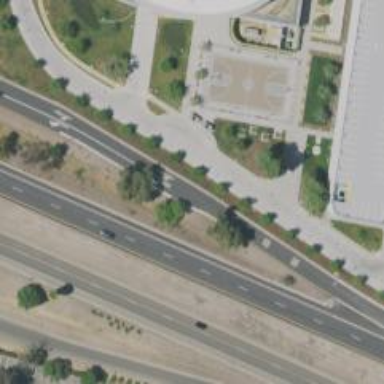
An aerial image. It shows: Trunk link highway.